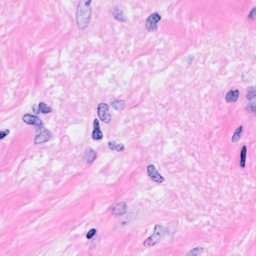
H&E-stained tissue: Breast